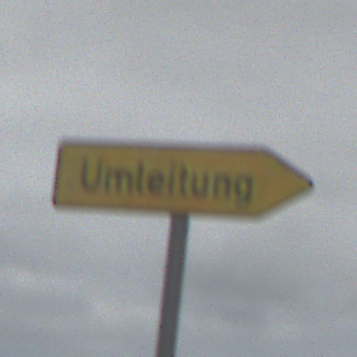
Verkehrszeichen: UmleitungswegweiserRechtsweisend
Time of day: Midday
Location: Outdoor (Nature)
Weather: Overcast
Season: NotSpecified
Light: Natural